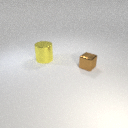
large yellow metal cylinder to the left of small brown metal cube